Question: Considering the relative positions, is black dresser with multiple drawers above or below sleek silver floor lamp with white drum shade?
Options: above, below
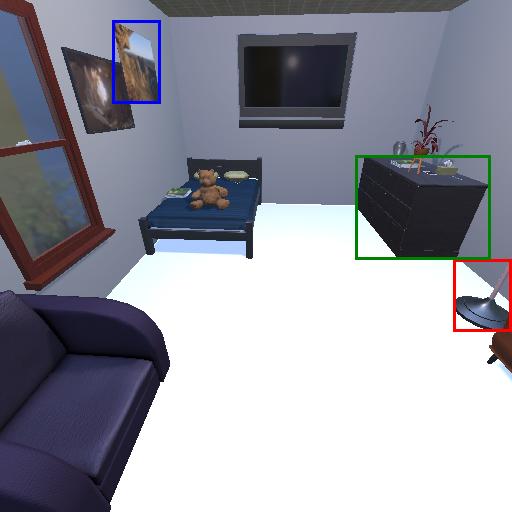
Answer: above